Question: I did this schema in order to explain better what is my troubles.

So, what can I do to fix it? Thank you =)
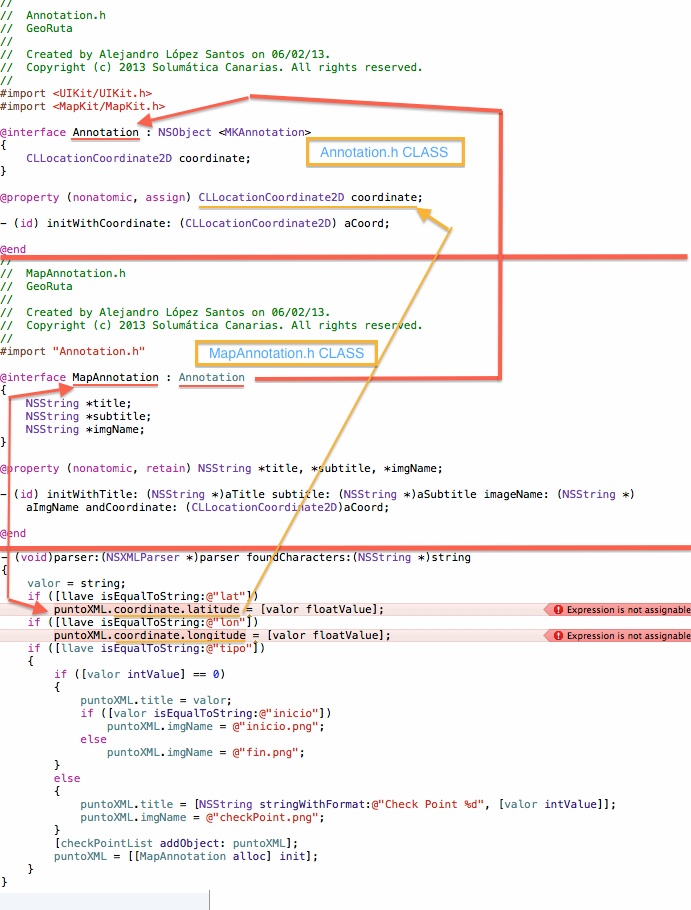
Answer: The 'CLLocationCoordinate2D' is a 'struct', i.e. a value type. It is passed around by value, which is another way of saying "copying". If you assign its fields (e.g. longitude) all that would do is modifying a ; the original 'coordinate' inside your 'Annotation' would remain intact. That is why the property is not assignable.
To fix this, you should add separate properties for latitude and longitude, and use them instead:
'''
@interface Annotation : NSObject<MKAnnotation>
@property (readwrite) CLLocationDegrees latitude;
@property (readwrite) CLLocationDegrees longitude;
@property (nonatomic,assign) CLLocationCoordinate2D coordinate;
...
@end
@implementation Annotation
-(CLLocationDegrees) latitude {
return _coordinate.latitude;
}
-(void)setLatitude:(CLLocationDegrees)val {
_coordinate.latitude = val;
}
-(CLLocationDegrees) longitude{
return _coordinate.longitude;
}
-(void)setLongitude:(CLLocationDegrees)val {
_coordinate.longitude = val;
}
@end
'''
Now your XML parser code can do this:
'''
if ([llave isEqualTo:@"lat"]) {
puntoXML.latitude = [valor doubleValue];
} else if ([llave isEqualTo:@"lon"]) {
puntoXML.longitude = [valor doubleValue];
} ...
'''